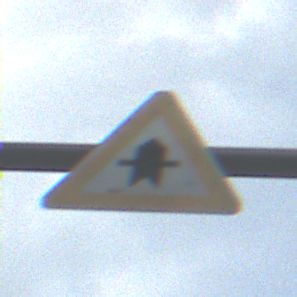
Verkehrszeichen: Vorfahrt
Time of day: MorningAfternoon
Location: Outdoor (Suburban)
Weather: PartlyCloudy
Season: NotSpecified
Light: Natural